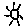
Label: sun